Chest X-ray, PA view. Patient: 26 years old, sex F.
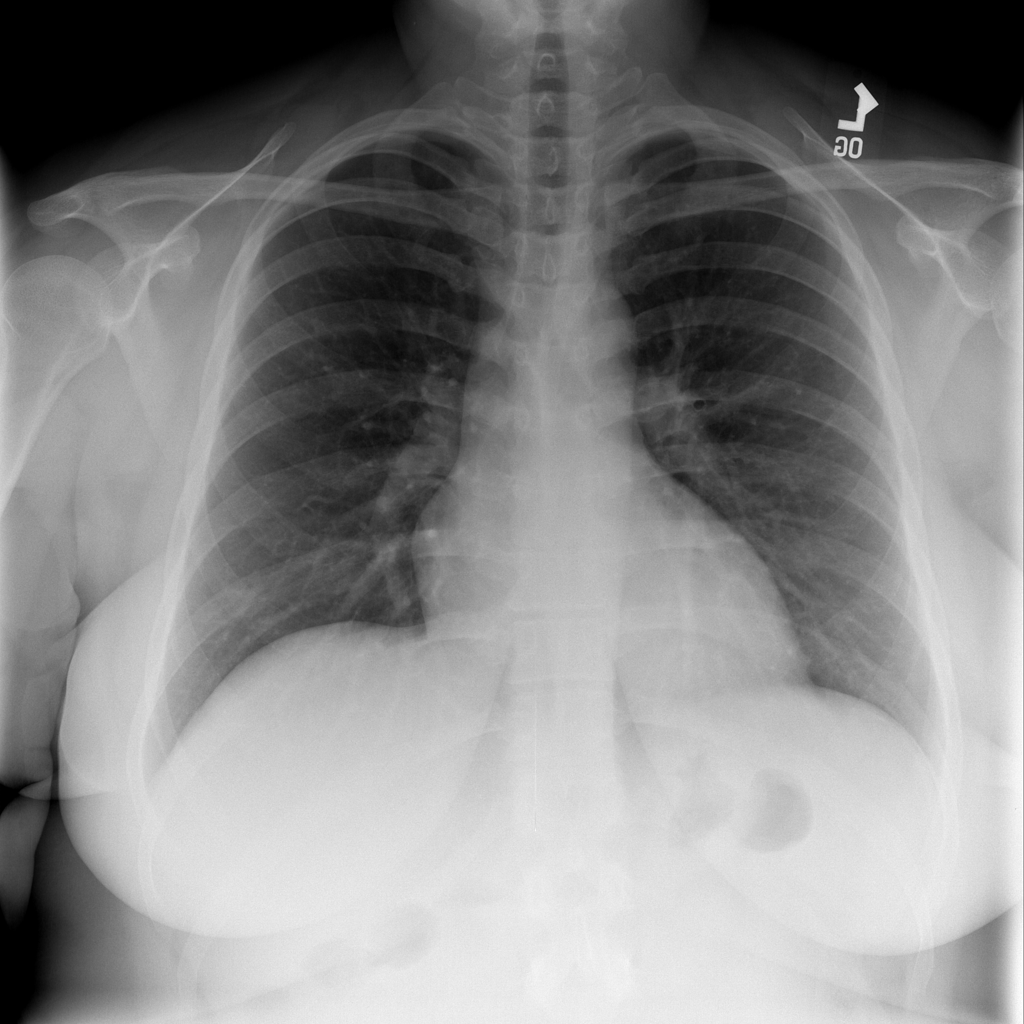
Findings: No Finding